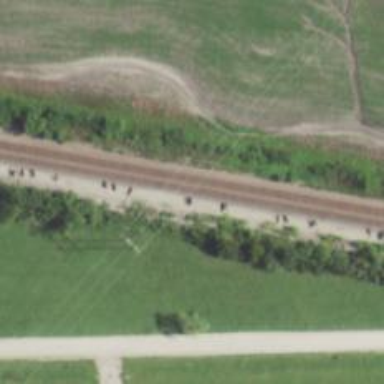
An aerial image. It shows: Railway track.